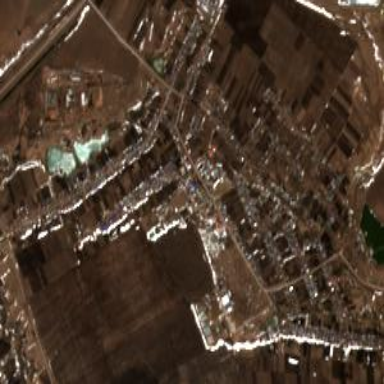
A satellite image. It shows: Residential area in village.